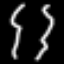
Label: squiggle